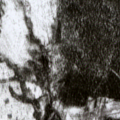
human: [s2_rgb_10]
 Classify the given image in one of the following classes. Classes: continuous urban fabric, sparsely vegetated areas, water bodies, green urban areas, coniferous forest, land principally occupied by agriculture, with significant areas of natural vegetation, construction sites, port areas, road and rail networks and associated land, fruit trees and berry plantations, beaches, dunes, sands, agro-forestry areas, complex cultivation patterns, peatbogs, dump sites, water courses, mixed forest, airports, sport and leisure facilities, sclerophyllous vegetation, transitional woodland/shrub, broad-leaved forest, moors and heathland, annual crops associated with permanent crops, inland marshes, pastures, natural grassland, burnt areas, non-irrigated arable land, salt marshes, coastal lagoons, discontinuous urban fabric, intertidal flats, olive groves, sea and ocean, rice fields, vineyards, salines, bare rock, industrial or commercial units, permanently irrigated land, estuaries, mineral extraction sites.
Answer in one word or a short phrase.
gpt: coniferous forest, mixed forest, transitional woodland/shrub